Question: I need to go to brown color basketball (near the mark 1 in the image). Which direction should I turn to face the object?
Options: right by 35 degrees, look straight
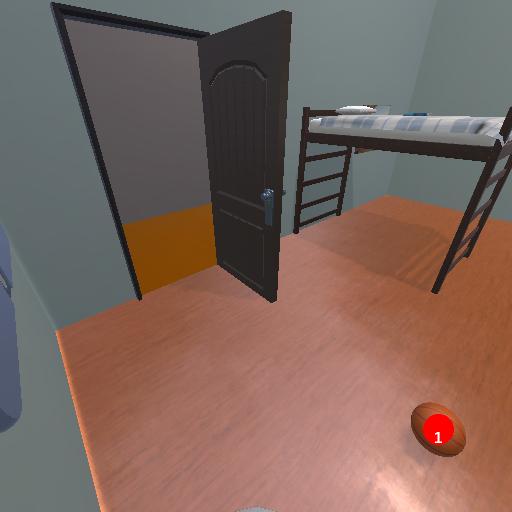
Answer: right by 35 degrees